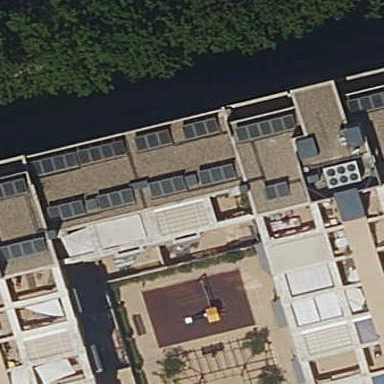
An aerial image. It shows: The image shows part of apartment building.